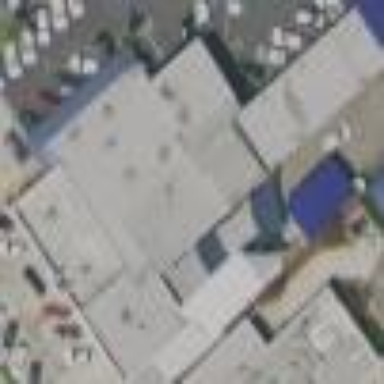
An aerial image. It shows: Commercial building with car shop.